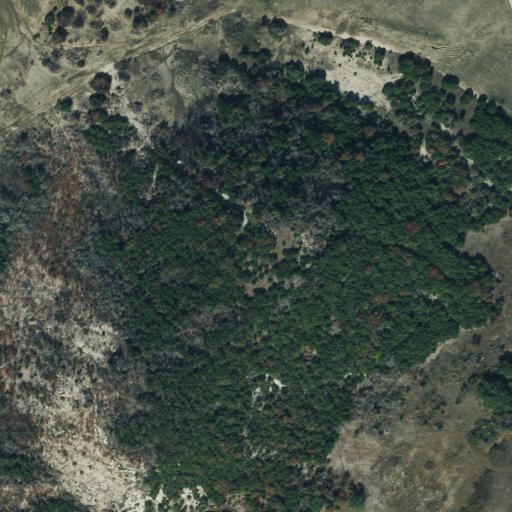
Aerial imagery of mountain in Texas named Elm Knob containing evergreen forest, grassland, and shrub